Interaction volume radius: 5 \u00c5
Interaction volume height: 30 \u00c5
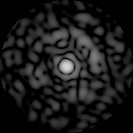
Disorder parameter: 0.8486